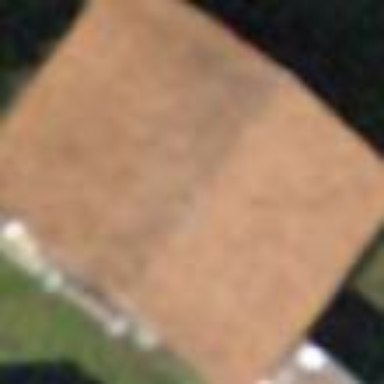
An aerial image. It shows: Rural barn.